Question: There is a path to JDK in Environmental variable and I'd like to add another path for spark. But whenever I click on the path variable to edit it, it only lets me change the existing path and does not let me add another path to it. Any help is much appreciated.

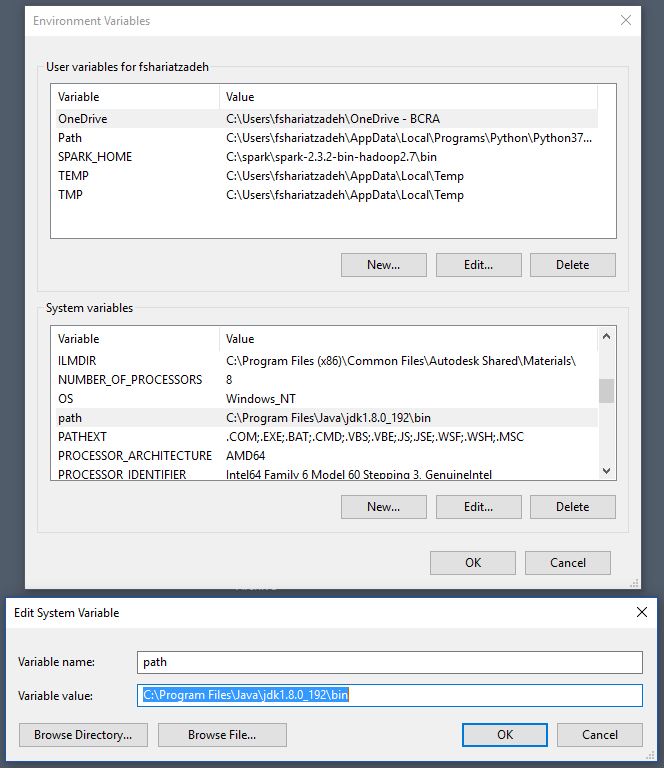
Answer: I found the answer. Simply add the second path you would like to add after the existing path and separate them with ";". This way, both paths are added and in case you want add more paths, by clicking on "edit" you can simply create a new path within the "path" variable.